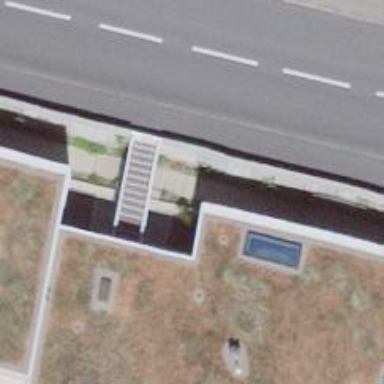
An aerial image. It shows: Entrance with barrier.